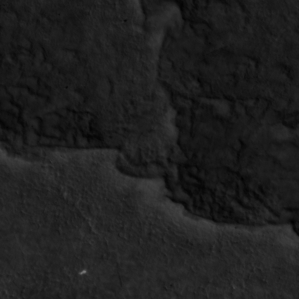
Label: non_frost